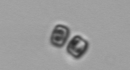
Label: Thalassiosira